Question: I have a WCF service project that is faulting when I am trying to eager load entities. (.Include).
My setup is like this:
- - - -
I have spent some time trying to fix this serialization issue when I am eager loading entities.
Here is where I am now. The below works:
'''
[OperationContract]
[FaultContract(typeof(HandleException))]
[ApplyProxyDataContractResolver]
List<Item> GetItems();
using (var dbContext = new MyEntities())
{
dbContext.Configuration.LazyLoadingEnabled = false;
return dbContext.Items.ToList();
}
'''
And displays this:

But this faults and gives the generic error message
> Failed to invoke the service. Possible causes: The service is offline or inaccessible; the client-side configuration does not match the proxy; the existing proxy is invalid. Refer to the stack trace for more detail. You can try to recover by starting a new proxy, restoring to default configuration, or refreshing the service.
This is what is throwing the exception
'''
return dbContext.Items.Include(x => x.Category).ToList();
'''
I have tried changing the return type to 'Item' and then something like this
'''
return dbContext.Items.Include(x => x.Category).FirstOrDefault(t => t.Category.CategoryId == t.CategoryId);
'''
And I have added '[CyclicReferencesAware(true)]' but the test client is still bombing out.
Categories are a self referencing hierarchy -- I think that is why it can't handle it.
How can I resolve this?
Thanks.
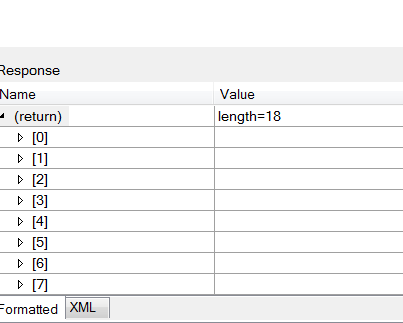
Answer: WcfTestClient.exe can't handle cyclic references - have you tried testing with your own custom code?